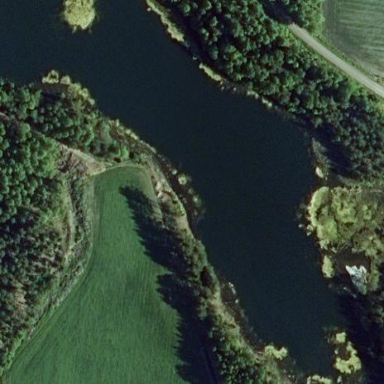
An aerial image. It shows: Beautiful lake surrounded by nature.